Question: I have a website which enables the user to make a search query. The query might take some time to complete (minutes to days), and I would like to enable the user to download an Android app and receive the answer there, by sending an email with a link to the user.
I would like this mechanism to work whether the user has the app installed or not; in other words:
- <URL>- 'https://play.google.com/store/apps/details?id=com.bar.foo&referrer=BlahBlah'

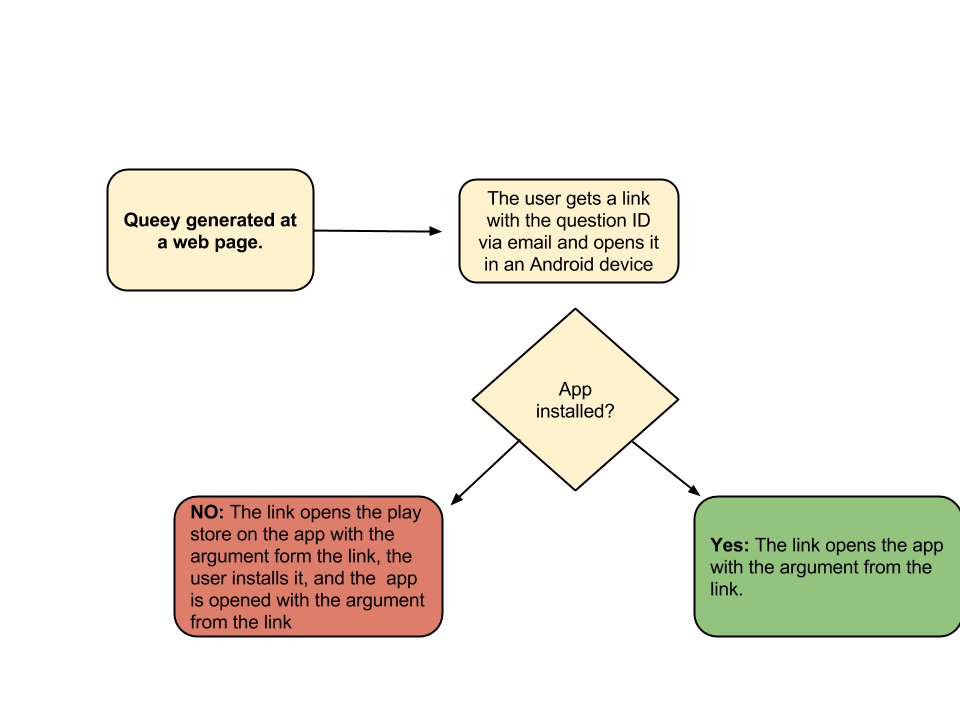
Answer: This workaround might work:
1. At the server side, create a redirect rule to google play. For example, https://www.foo.com/bar/BlahBlah will redirect to https://play.google.com/store/apps/details?id=com.bar.foo&referrer=BlahBlah.
2. At the app, register the server side link as a deep link:
'''
<data android:scheme="https"
android:host="www.foo.com"
android:pathPrefix="/bar" />
'''
Now, if the app is installed, the URL will be caught and the path can be parsed to extract the 'BlahBlah' part. If the app isn't installed pressing the link will redirect the user to the Play store with the referring URL.

Notes:
- '/bar/BlahBlah''&referrer=BlahBlah'